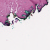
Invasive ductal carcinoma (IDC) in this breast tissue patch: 0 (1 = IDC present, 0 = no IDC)